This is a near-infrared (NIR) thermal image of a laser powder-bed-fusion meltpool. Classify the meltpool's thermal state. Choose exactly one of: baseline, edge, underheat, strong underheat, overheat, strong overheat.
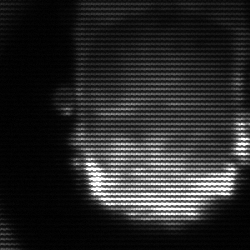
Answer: baseline